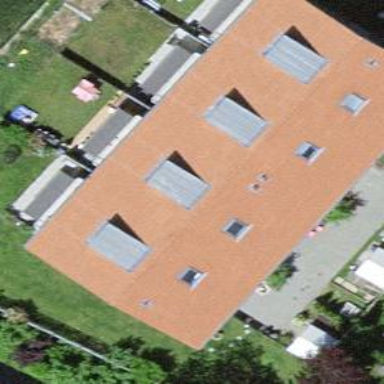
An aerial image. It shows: Terrace building.